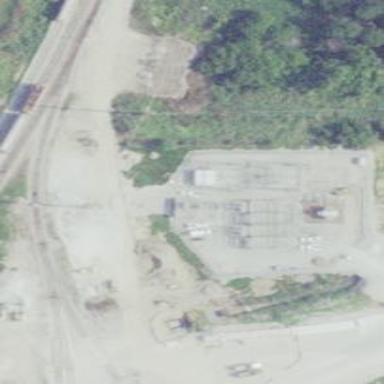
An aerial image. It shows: Distribution-level power substation.